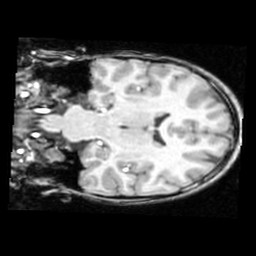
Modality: T1w
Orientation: coronal
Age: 11
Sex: female
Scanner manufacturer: ge
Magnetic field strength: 1.5 T
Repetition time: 0.03333 s
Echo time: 0.008 s